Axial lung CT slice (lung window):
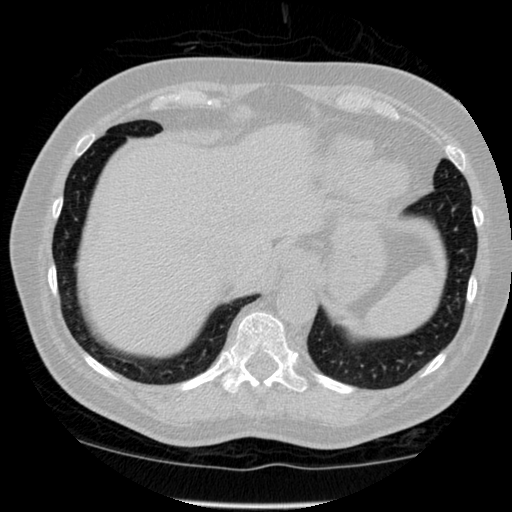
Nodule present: no